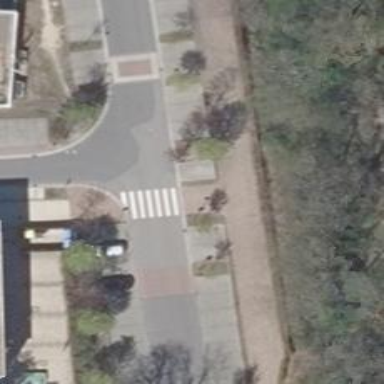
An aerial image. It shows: Zebra crossing on the road.